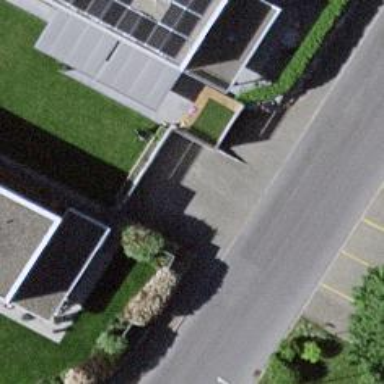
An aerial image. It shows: Parking entrance.